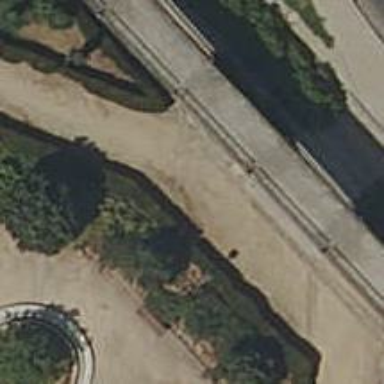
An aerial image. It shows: Road with steps.